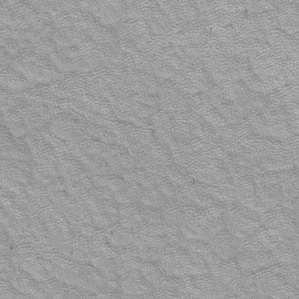
Label: frost